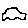
Label: car